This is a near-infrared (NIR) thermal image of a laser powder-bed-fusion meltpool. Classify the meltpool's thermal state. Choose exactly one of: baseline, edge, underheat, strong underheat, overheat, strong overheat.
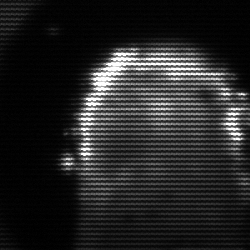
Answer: baseline